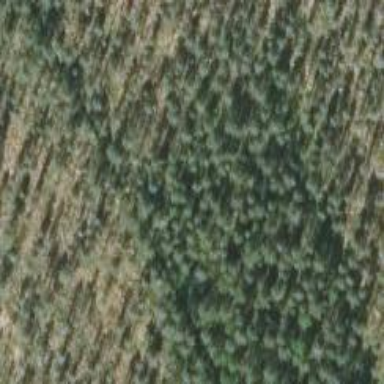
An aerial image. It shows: Woodland with needle-leaved trees.